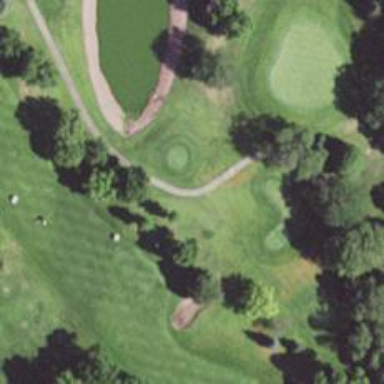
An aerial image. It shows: Pathway for golfing.